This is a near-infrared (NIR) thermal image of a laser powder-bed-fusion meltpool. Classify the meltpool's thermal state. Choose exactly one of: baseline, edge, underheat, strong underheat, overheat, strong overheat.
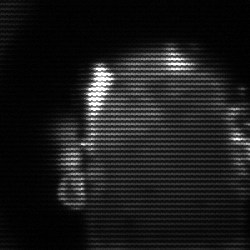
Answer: baseline